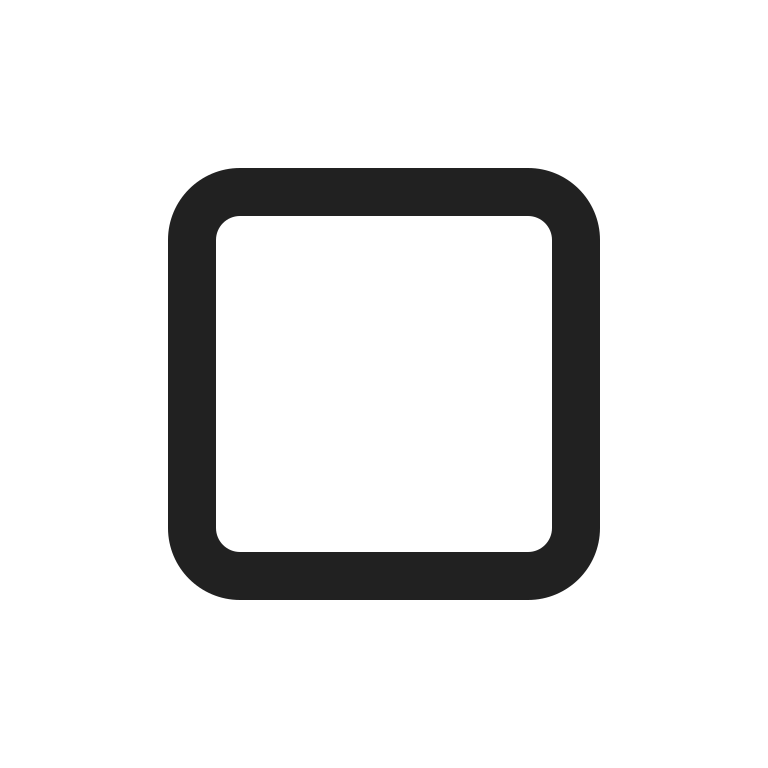
white  small square high contrast